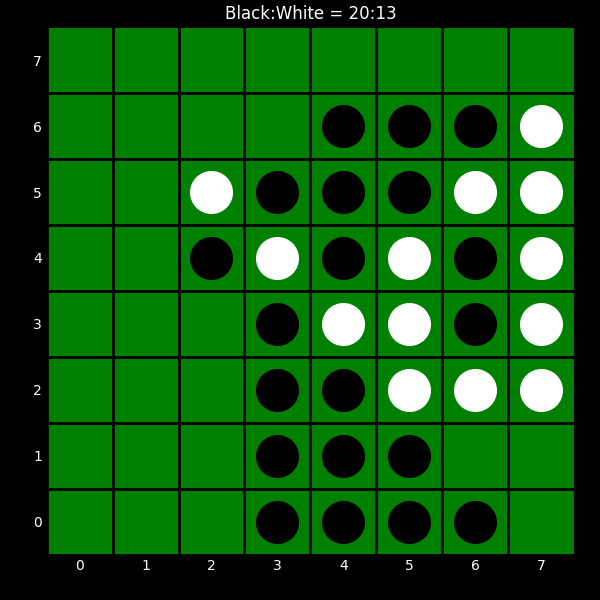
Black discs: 20
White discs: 13